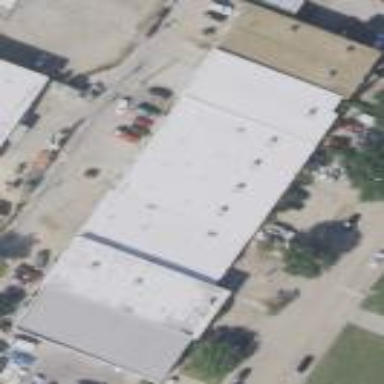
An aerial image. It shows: Commercial building.